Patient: sex M, age 69
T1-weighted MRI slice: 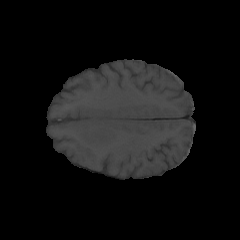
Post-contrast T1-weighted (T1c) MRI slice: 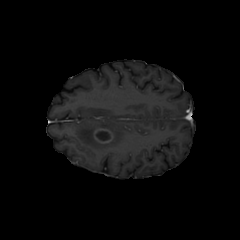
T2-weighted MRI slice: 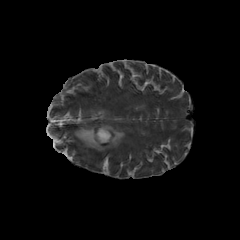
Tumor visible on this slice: yes
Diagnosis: Glioblastoma, IDH-wildtype
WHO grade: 4